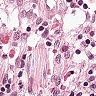
Metastatic tissue present: no